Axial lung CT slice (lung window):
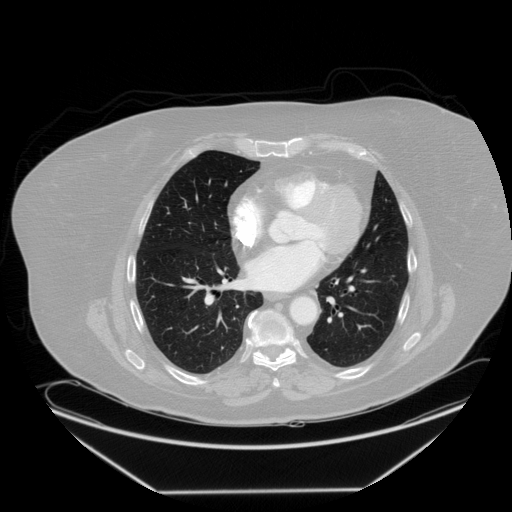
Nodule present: no